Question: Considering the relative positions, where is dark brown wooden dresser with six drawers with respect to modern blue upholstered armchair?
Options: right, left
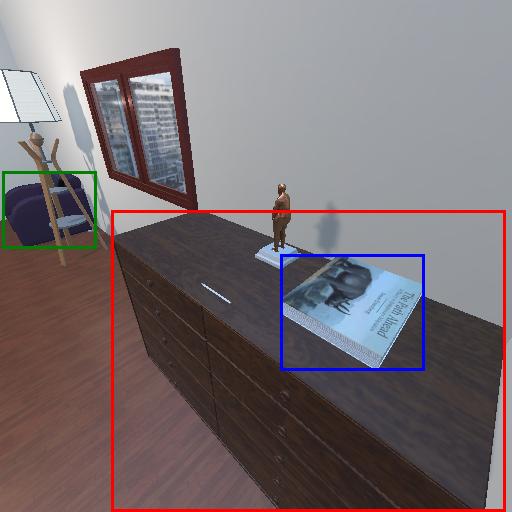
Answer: right